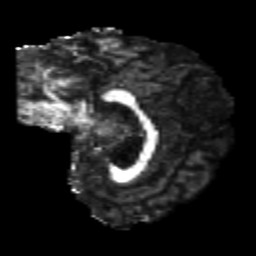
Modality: FA
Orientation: sagittal
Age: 25
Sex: male
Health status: healthy
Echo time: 0.074 s